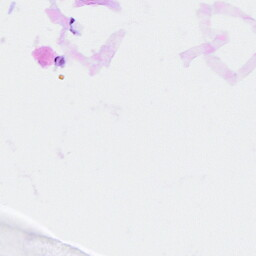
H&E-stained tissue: Breast